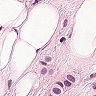
Metastatic tissue present: yes